Question: I'm curious if I can update the tooltip for my Chrome Extension from JS while the app is already running?
Or, what is set up in the manifest.json file in the 'description' parameter, or the one that's displayed at mouse-over event over my app's icon:

PS. That is not my actual app.
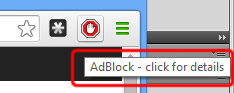
Answer: Read the docs for <URL>:
> <URL>Sets the title of the browser action. This shows up in the tooltip.
Invocation:
'''
chrome.browserAction.setTitle({title: "My New Title"});
'''
You can optionally limit this update to a particular 'tabId'.
P.S. In the manifest, this is normally set by 'browser_action.default_title'.